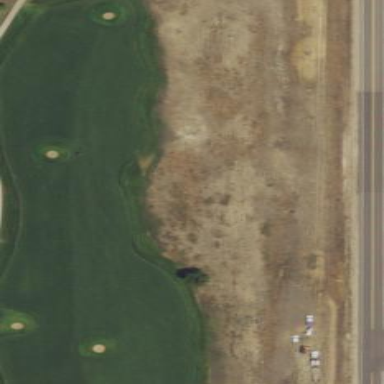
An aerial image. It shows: Golf fairway surrounded by grass.